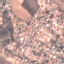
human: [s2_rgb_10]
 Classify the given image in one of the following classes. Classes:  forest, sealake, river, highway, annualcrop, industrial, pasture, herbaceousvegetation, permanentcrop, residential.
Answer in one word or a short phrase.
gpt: Residential